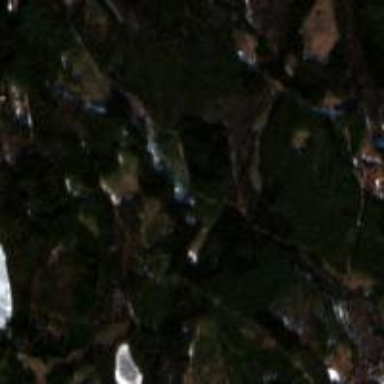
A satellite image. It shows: Evergreen needle-leaved woodland.